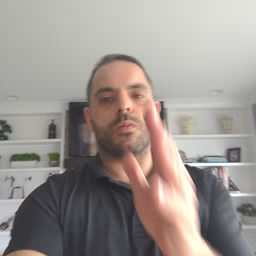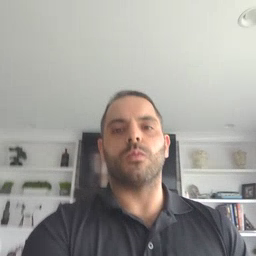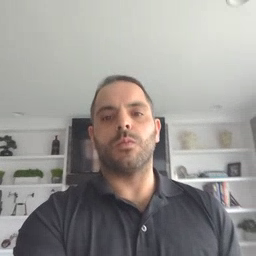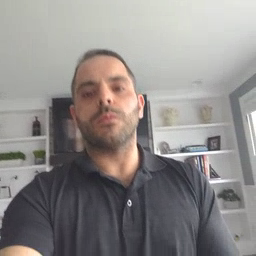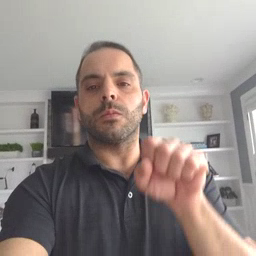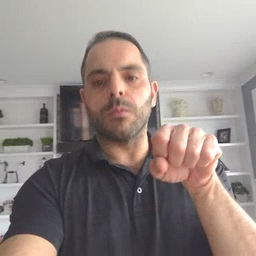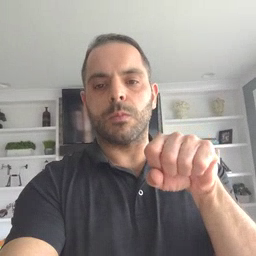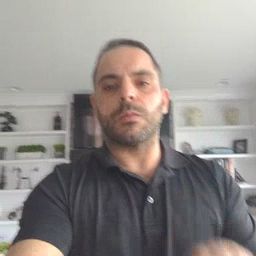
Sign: yes